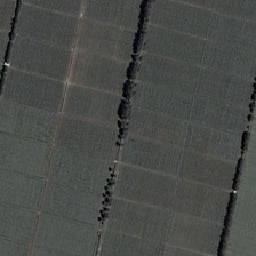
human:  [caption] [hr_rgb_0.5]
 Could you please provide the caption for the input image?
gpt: There are three rows of trees parallel to each other in dark green farmland.

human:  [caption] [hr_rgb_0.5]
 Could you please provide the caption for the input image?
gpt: we can see neatly arranged blocks of dark green field separated by roads and rows of trees .

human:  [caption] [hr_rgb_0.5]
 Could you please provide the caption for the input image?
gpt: Gray grid farmland is divided by three rows of trees.

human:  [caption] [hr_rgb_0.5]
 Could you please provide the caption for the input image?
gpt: The gray grid of farmland is separated by three rows of trees.

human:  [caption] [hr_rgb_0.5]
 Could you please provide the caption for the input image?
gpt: There are three rows of parallel trees in the dark green field.